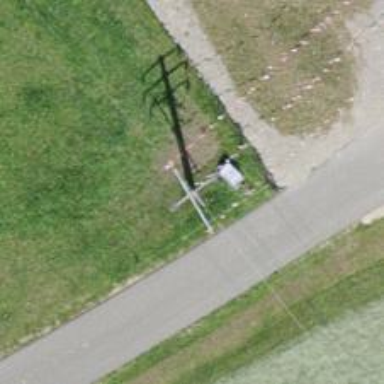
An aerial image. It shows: Transformer.